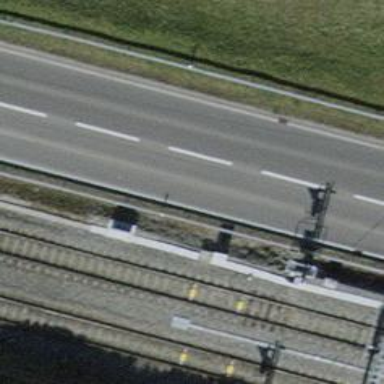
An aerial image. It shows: Primary road with asphalt surface.